Field crop: maize
Growth stage: 1
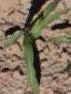
Species: maize